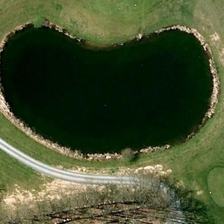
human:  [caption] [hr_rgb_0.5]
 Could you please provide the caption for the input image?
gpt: the pond is like emerald color .

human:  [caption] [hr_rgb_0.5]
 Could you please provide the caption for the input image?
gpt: green meadows are around an almost oval pond .

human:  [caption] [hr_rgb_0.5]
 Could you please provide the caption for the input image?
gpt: green meadows are around an almost oval pond .

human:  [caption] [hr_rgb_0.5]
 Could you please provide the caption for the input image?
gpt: a pool is surrounded by green grass .

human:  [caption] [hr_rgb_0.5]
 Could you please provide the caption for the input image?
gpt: a pool is surrounded by green grass .